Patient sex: F
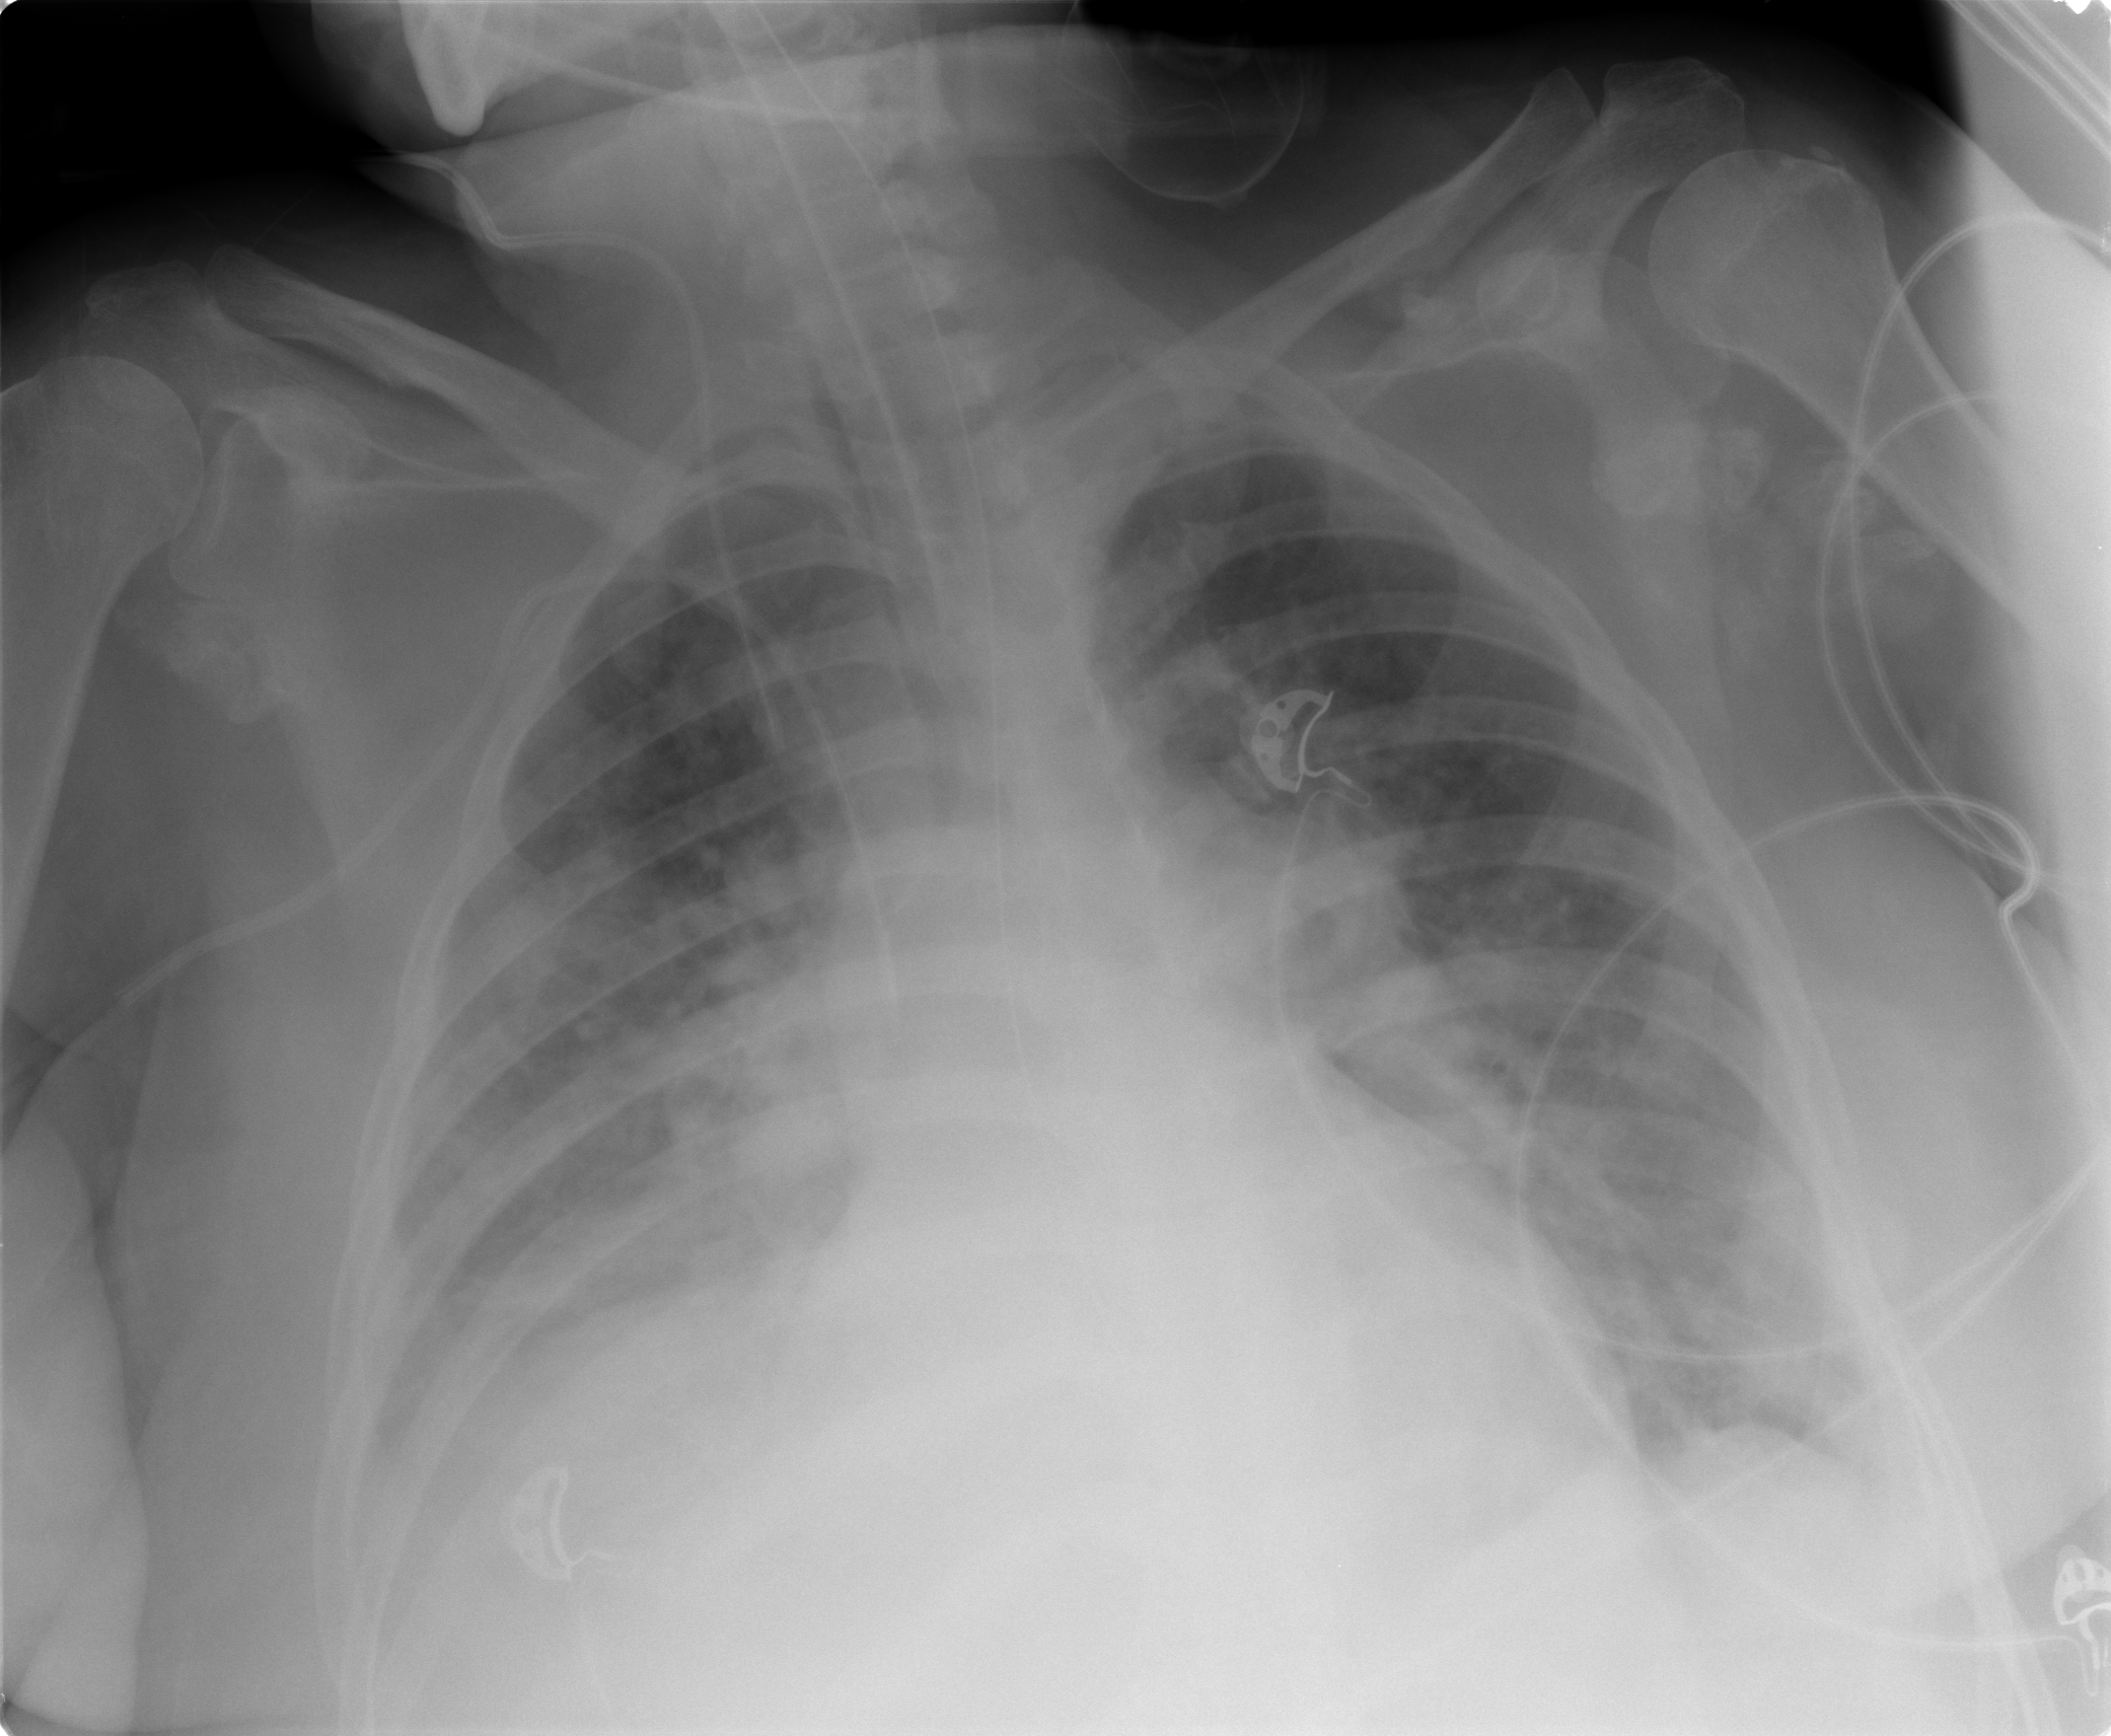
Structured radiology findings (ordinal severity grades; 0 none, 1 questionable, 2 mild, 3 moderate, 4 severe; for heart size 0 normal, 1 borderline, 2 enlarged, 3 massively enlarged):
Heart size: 0
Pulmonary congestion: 2
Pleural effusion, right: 2
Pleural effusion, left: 2
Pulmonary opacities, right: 3
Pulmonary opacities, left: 3
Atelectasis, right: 2
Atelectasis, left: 3